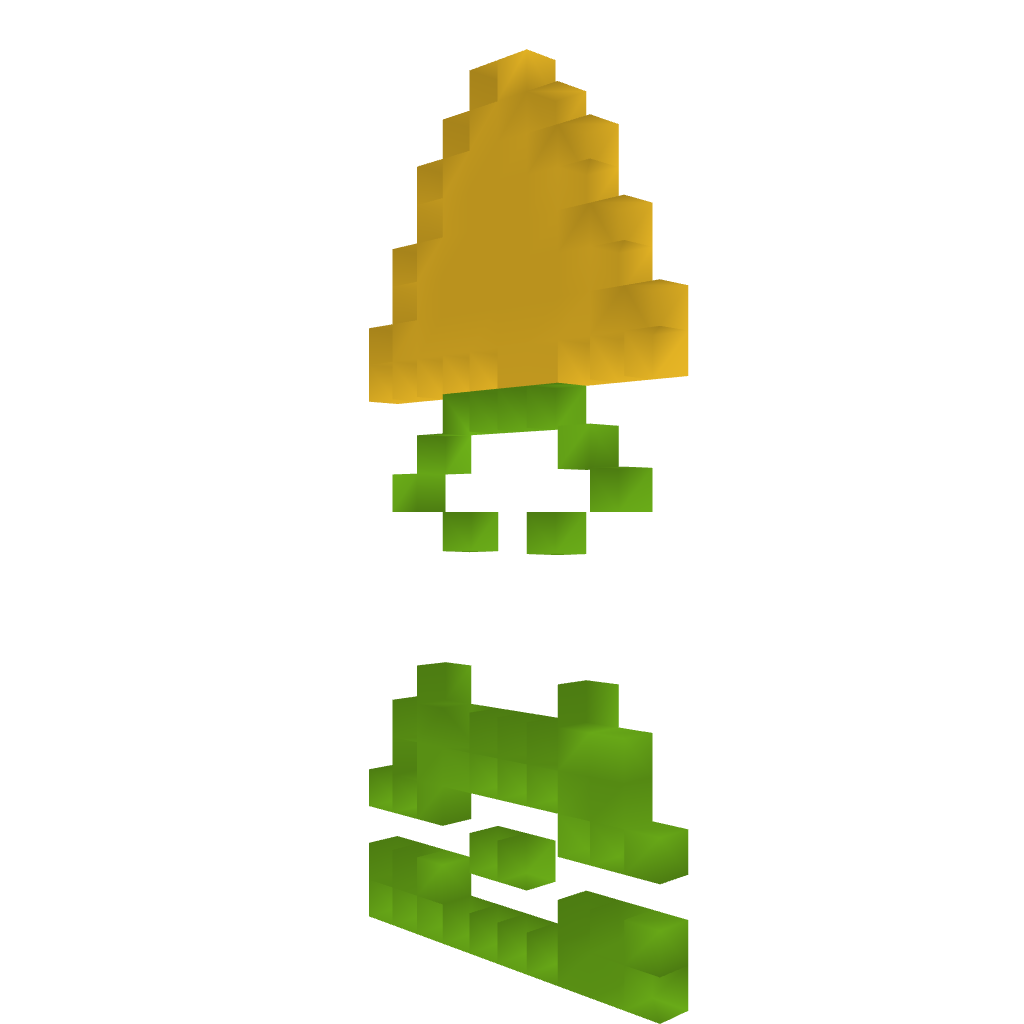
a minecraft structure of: Link Holding the Triforce NES